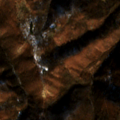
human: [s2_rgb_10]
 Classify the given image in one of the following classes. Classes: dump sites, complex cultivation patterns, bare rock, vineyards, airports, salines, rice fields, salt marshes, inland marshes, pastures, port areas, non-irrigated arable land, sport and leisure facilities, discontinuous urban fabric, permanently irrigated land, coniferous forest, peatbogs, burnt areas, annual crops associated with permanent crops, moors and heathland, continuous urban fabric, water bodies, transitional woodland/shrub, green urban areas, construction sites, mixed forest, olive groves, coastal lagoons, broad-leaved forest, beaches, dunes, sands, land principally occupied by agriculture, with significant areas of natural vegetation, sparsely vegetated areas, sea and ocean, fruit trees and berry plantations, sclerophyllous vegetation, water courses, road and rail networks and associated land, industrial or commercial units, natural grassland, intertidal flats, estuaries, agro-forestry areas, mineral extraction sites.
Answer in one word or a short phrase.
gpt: broad-leaved forest, transitional woodland/shrub